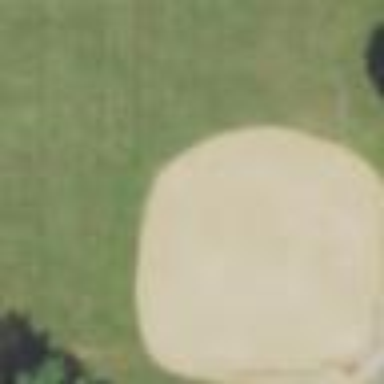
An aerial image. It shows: Baseball pitch for leisure land.